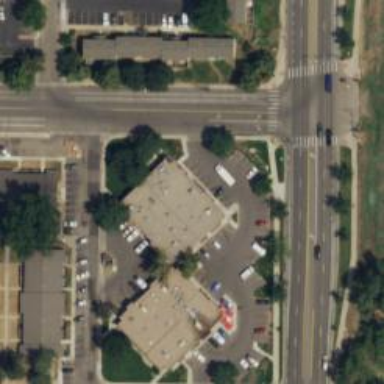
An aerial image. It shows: Convenience shop.